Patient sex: M
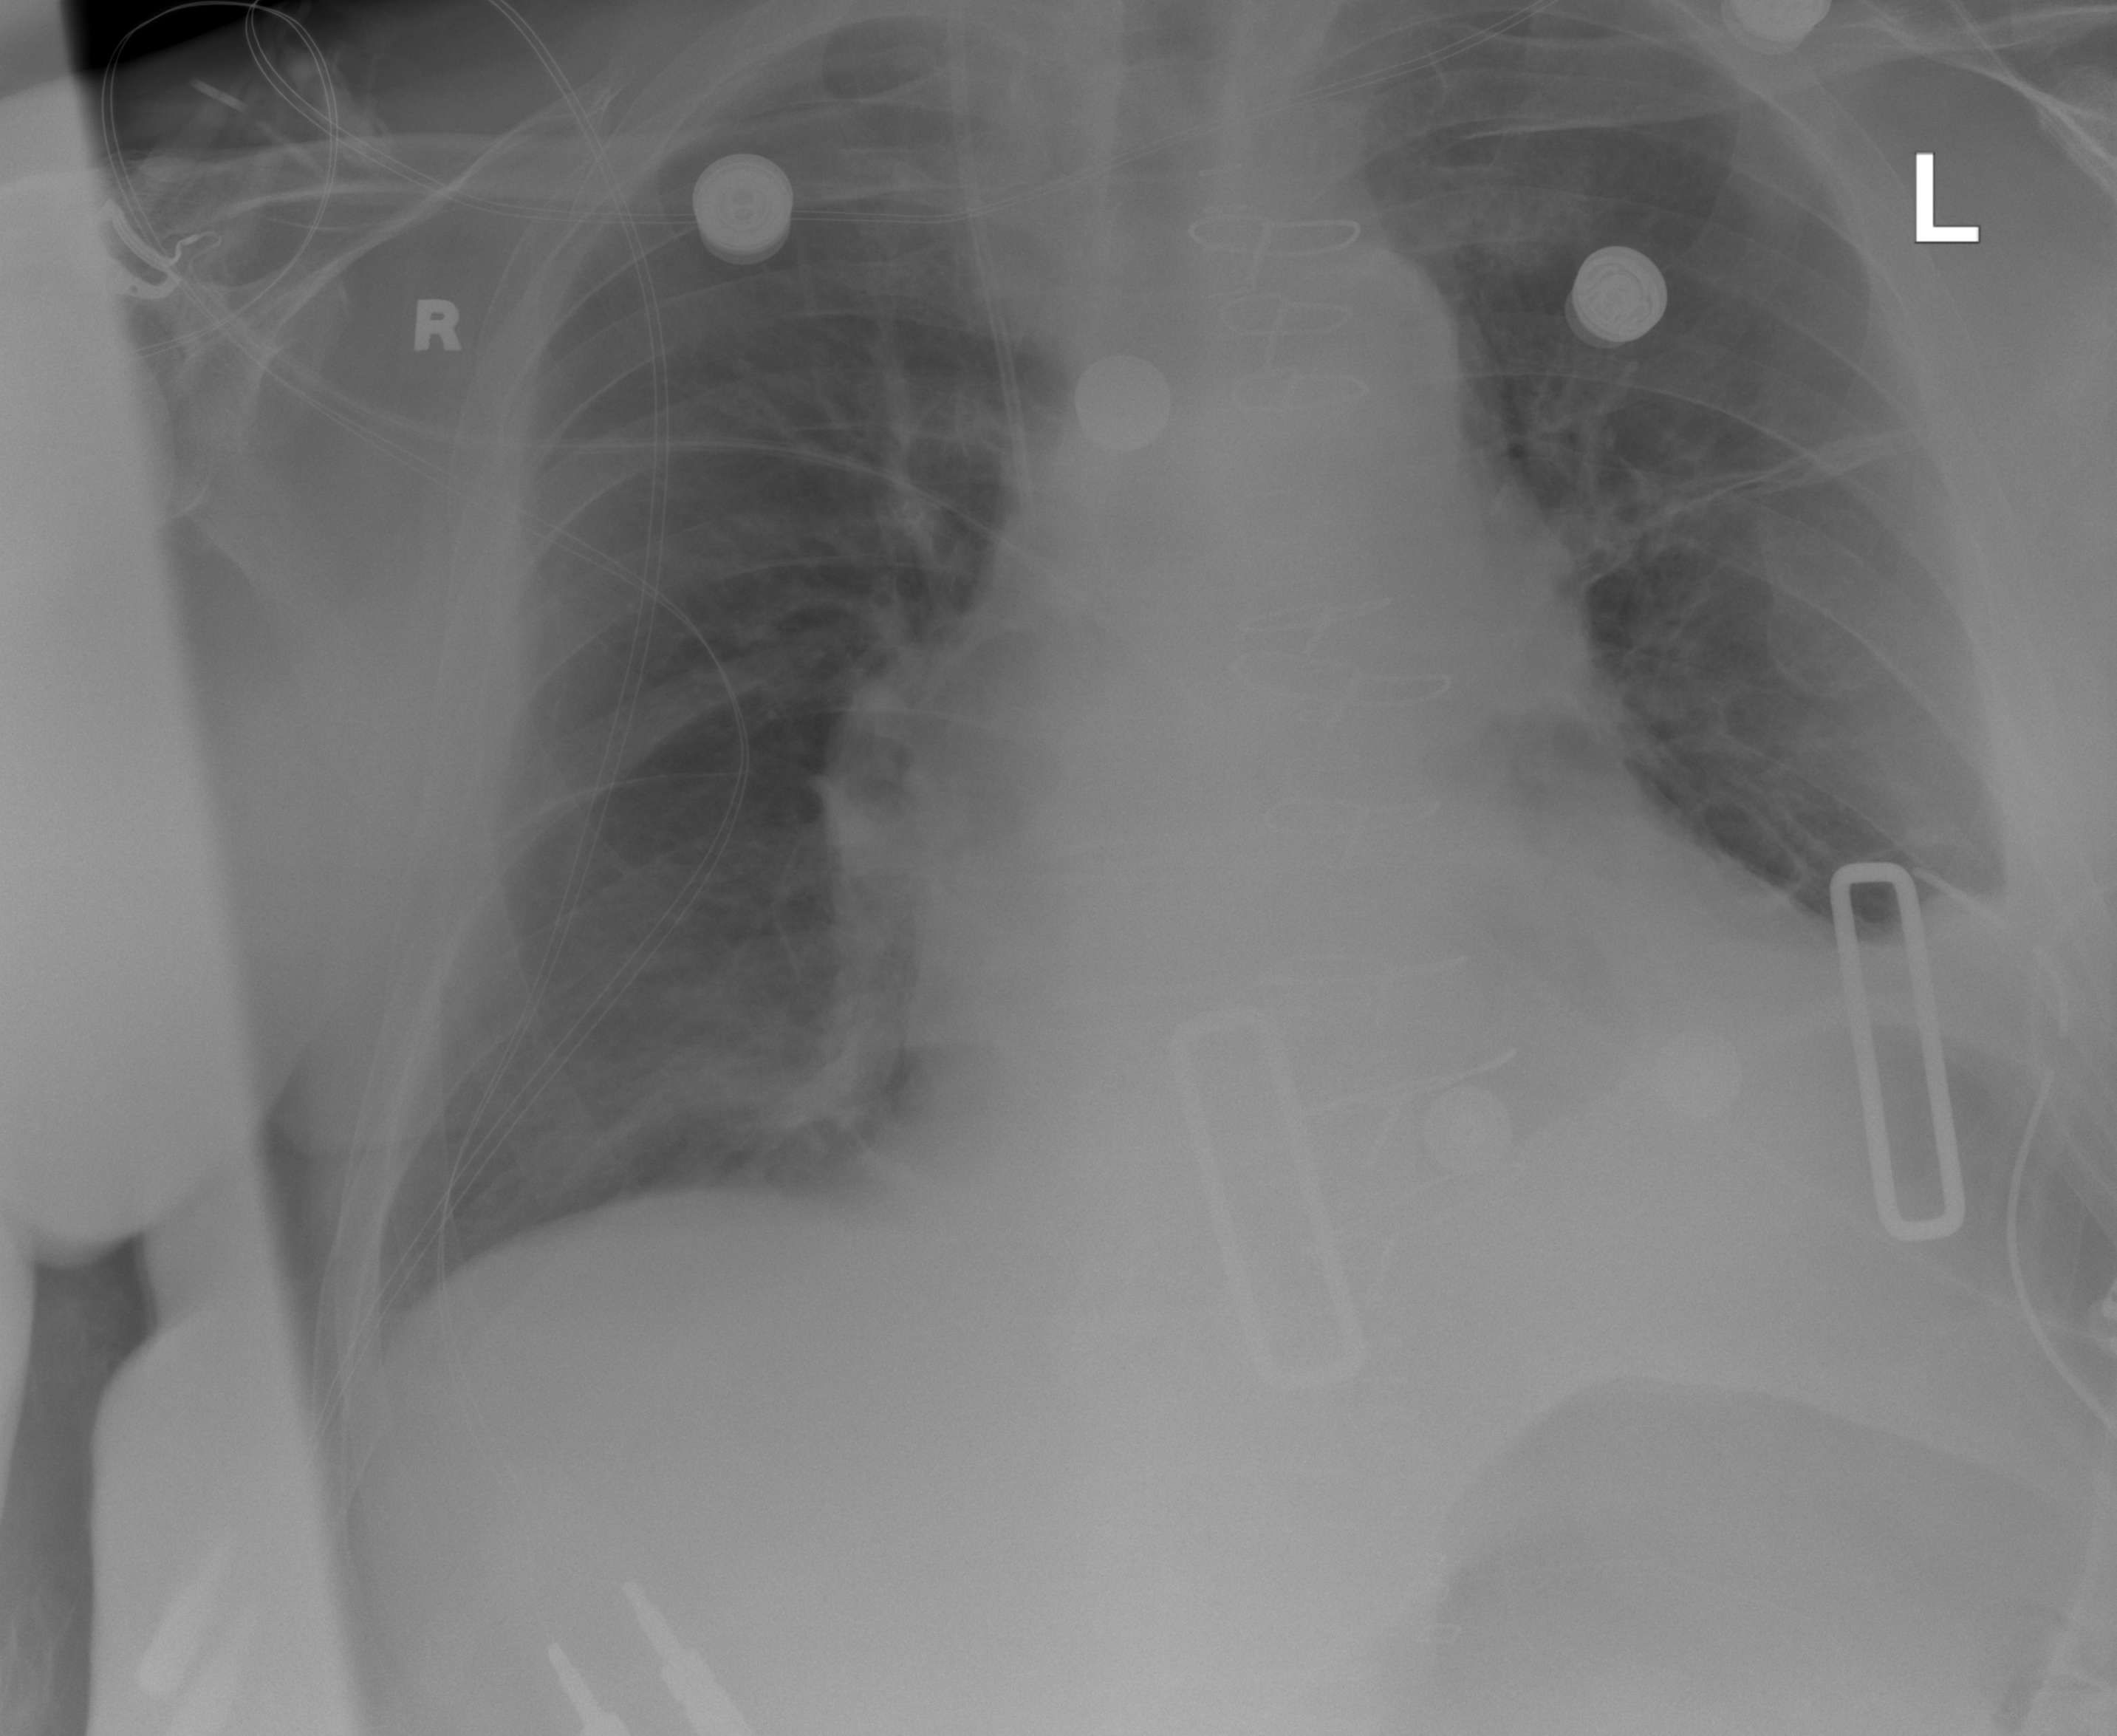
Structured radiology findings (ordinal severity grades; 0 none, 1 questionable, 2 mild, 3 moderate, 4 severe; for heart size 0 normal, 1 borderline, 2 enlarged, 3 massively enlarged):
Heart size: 2
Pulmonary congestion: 0
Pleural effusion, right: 2
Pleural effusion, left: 2
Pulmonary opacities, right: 0
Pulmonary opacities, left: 0
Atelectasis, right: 0
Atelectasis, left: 2